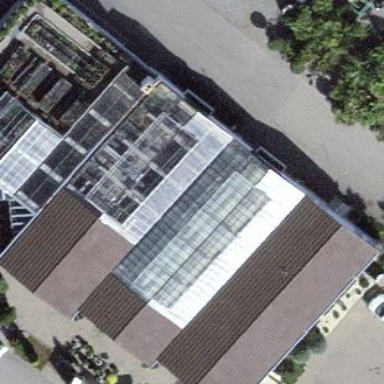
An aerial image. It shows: Building that serves as garden center.